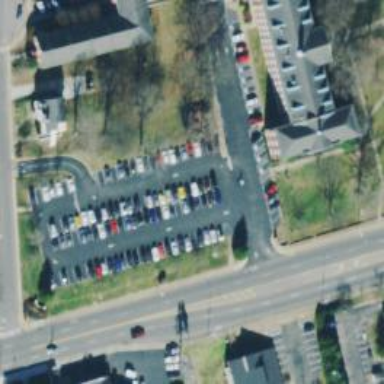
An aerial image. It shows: Parking area with asphalt surface. It is park and ride for buses.